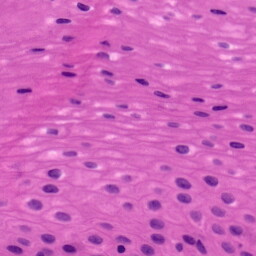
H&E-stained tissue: Tonsil